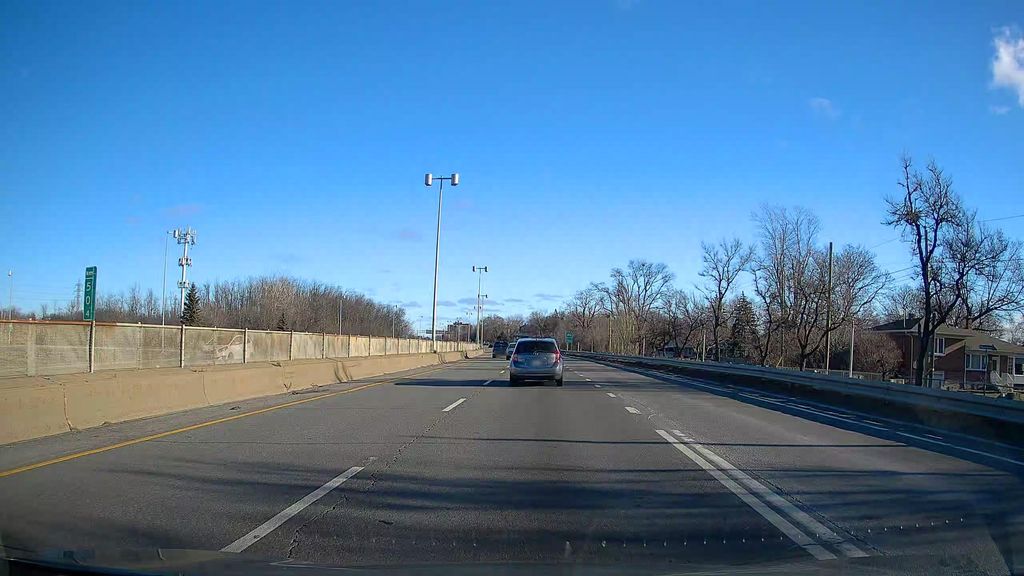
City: montreal